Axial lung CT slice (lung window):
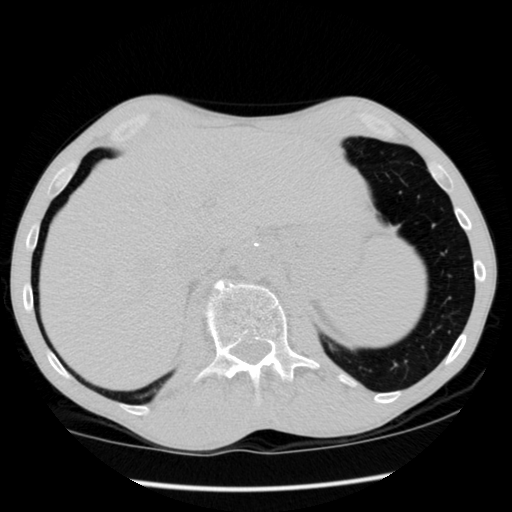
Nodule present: no